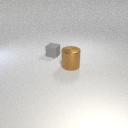
small gray rubber cube behind large brown metal cylinder